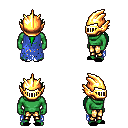
a pixel art fantasy rpg character, male body template, orc, green skin, blue tattered cape, gold greaves, green ponytail hairstyle, gold helm, black slippers, four views (front, back, left, right), 2x2 character sprite sheet, small pixel art, hard edges, no anti-aliasing